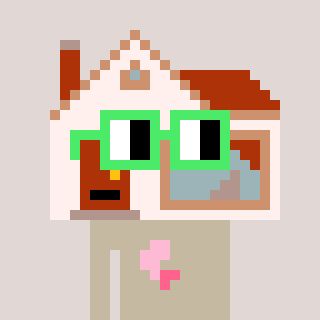
a pixel art character with square light green glasses, a house-shaped head and a bege-colored body on a warm background